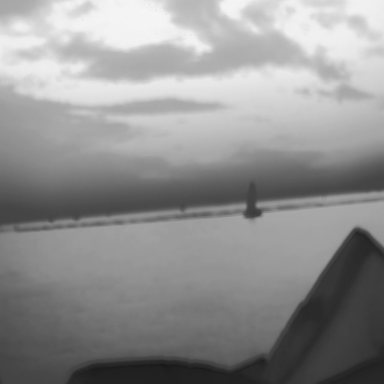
There is a sailboat in the infrared image.